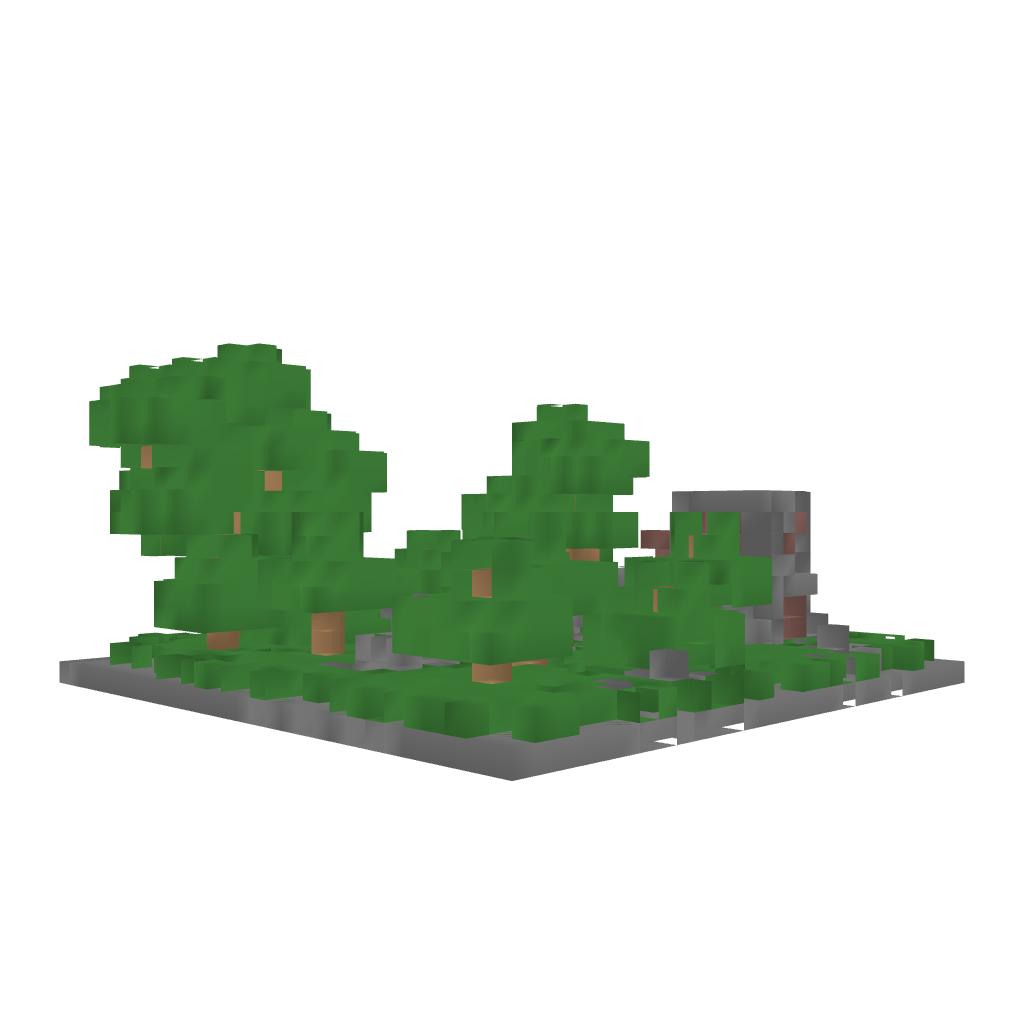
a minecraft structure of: Decorative Ruin good quality